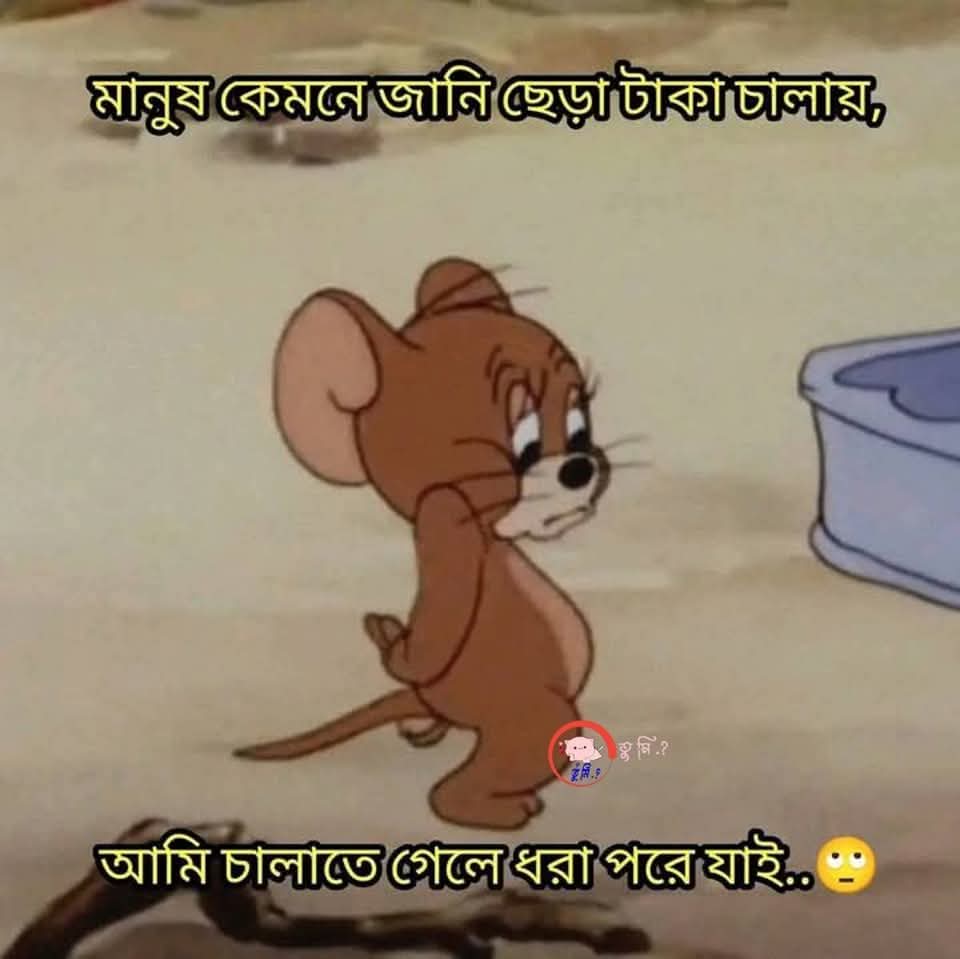
Text: মানুষ কেমনে জানি ছেড়া টাকা চালায়,
আমি চালাতে গেলে ধরা পরে যাই..

Label: Non Hate